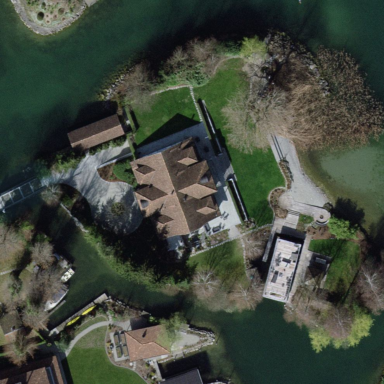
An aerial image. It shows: Residential area on islet.